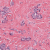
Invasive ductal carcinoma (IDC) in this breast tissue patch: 1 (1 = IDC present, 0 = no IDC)